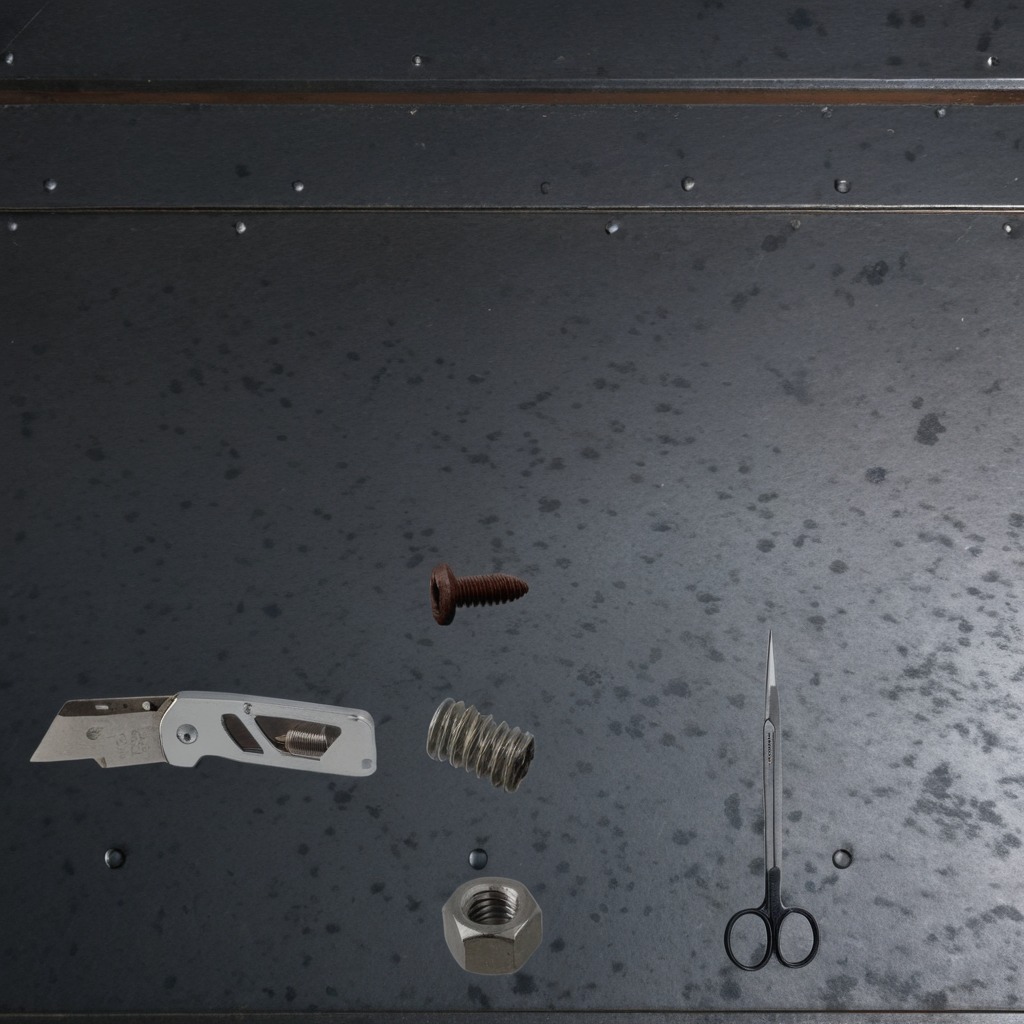
A utility knife, a metal machine screw, a coiled metal spring, a metal nut, and a pair of scissors are lying on the cold steel table in a mining workshop.